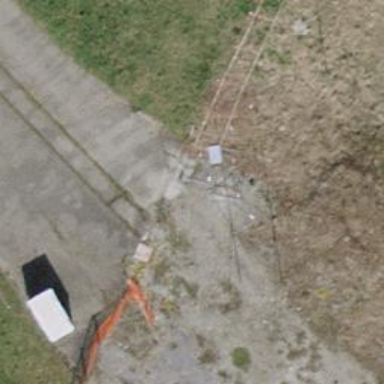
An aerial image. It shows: Gate.